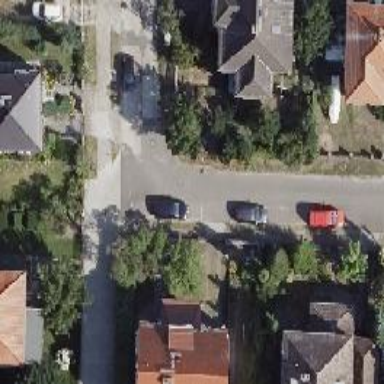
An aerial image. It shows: Residential road paved with concrete.